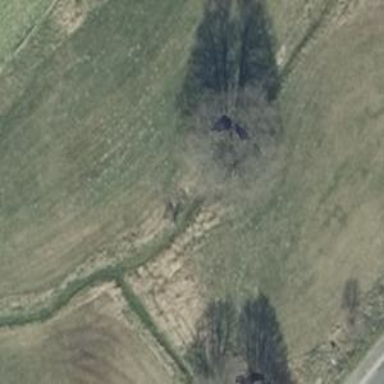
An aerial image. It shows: Deciduous broadleaved tree.